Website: macys
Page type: customer-info-address
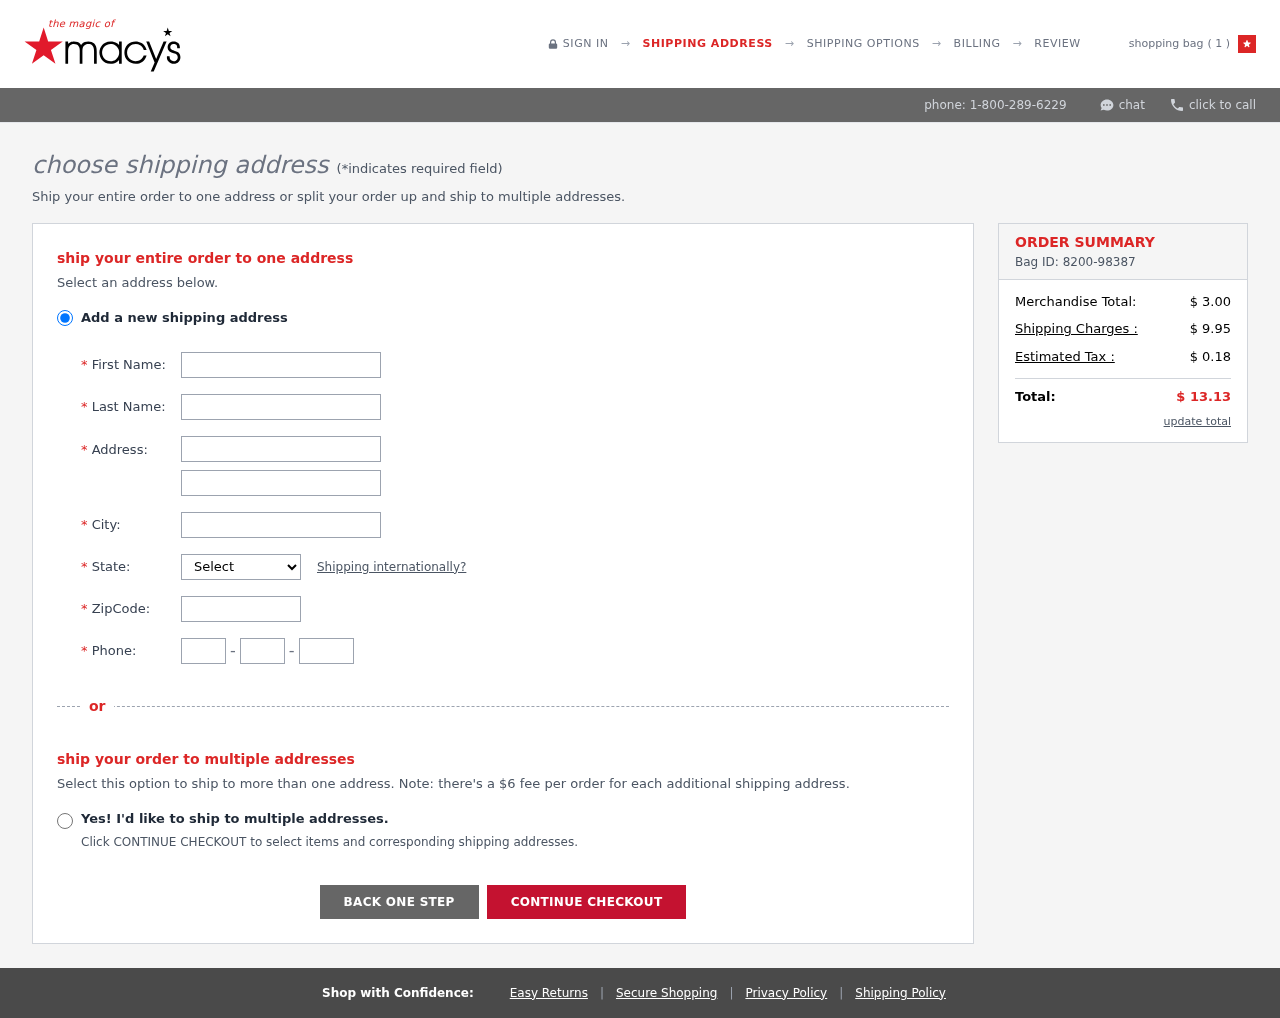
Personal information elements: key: PII_CITY
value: Maryburgh
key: PII_FIRSTNAME
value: Samantha
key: PII_LASTNAME
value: Marshall
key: PII_PHONE_AREA
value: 407
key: PII_PHONE_PREFIX
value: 925
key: PII_PHONE_SUFFIX
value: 5051
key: PII_POSTCODE
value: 07807
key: PII_STATE_ABBR
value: VA
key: PII_STREET
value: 1056 Tiffany Divide
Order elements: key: ORDER_NUM_ITEMS
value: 1
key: ORDER_ID
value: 8200-98387
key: ORDER_SUBTOTAL
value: $ 3.00
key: ORDER_SHIPPING_COST
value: $ 9.95
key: ORDER_TAX
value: $ 0.18
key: ORDER_TOTAL
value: $ 13.13